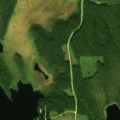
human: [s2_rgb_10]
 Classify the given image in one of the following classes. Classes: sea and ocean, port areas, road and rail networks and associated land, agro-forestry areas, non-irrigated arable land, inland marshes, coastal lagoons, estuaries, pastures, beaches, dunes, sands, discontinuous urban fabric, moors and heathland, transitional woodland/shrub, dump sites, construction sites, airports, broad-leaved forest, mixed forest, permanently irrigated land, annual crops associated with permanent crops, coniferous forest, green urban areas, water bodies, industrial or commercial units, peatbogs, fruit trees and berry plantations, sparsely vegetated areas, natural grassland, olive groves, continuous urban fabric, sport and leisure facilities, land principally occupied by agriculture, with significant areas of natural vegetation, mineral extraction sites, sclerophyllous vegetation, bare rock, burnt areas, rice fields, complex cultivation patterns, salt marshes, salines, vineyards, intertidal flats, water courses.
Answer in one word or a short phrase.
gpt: coniferous forest, mixed forest, peatbogs, water bodies